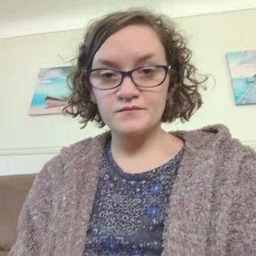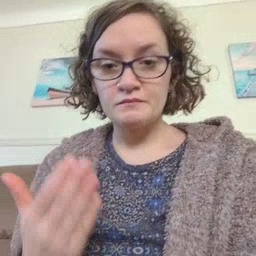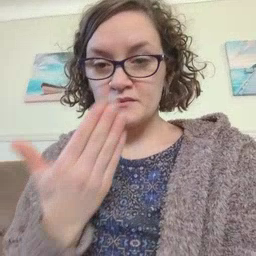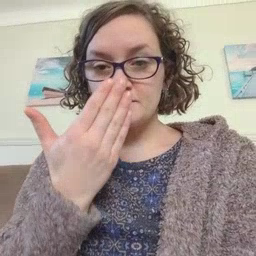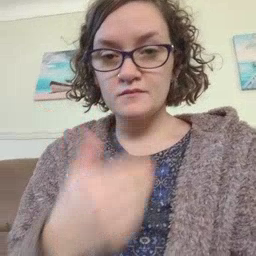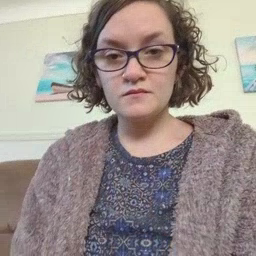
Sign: mitten